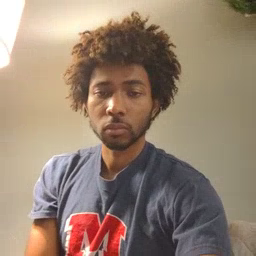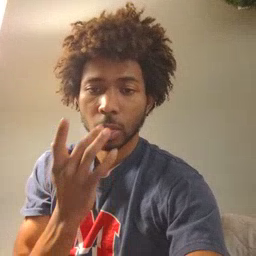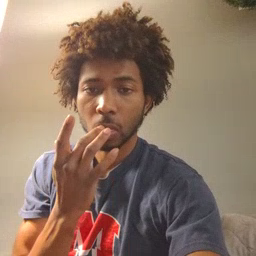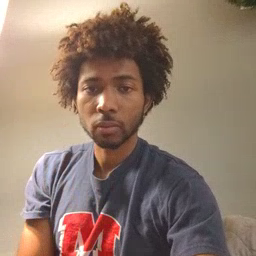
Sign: taste